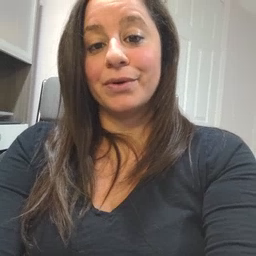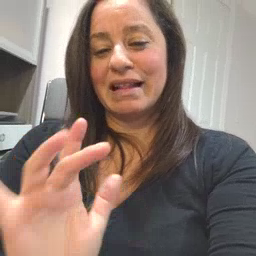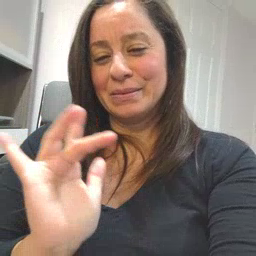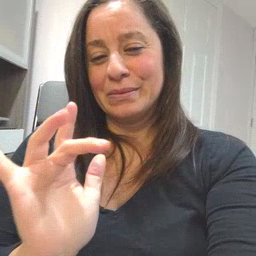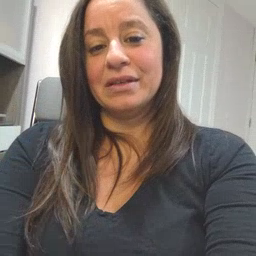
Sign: yucky